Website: bh-photo
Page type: order-tracking
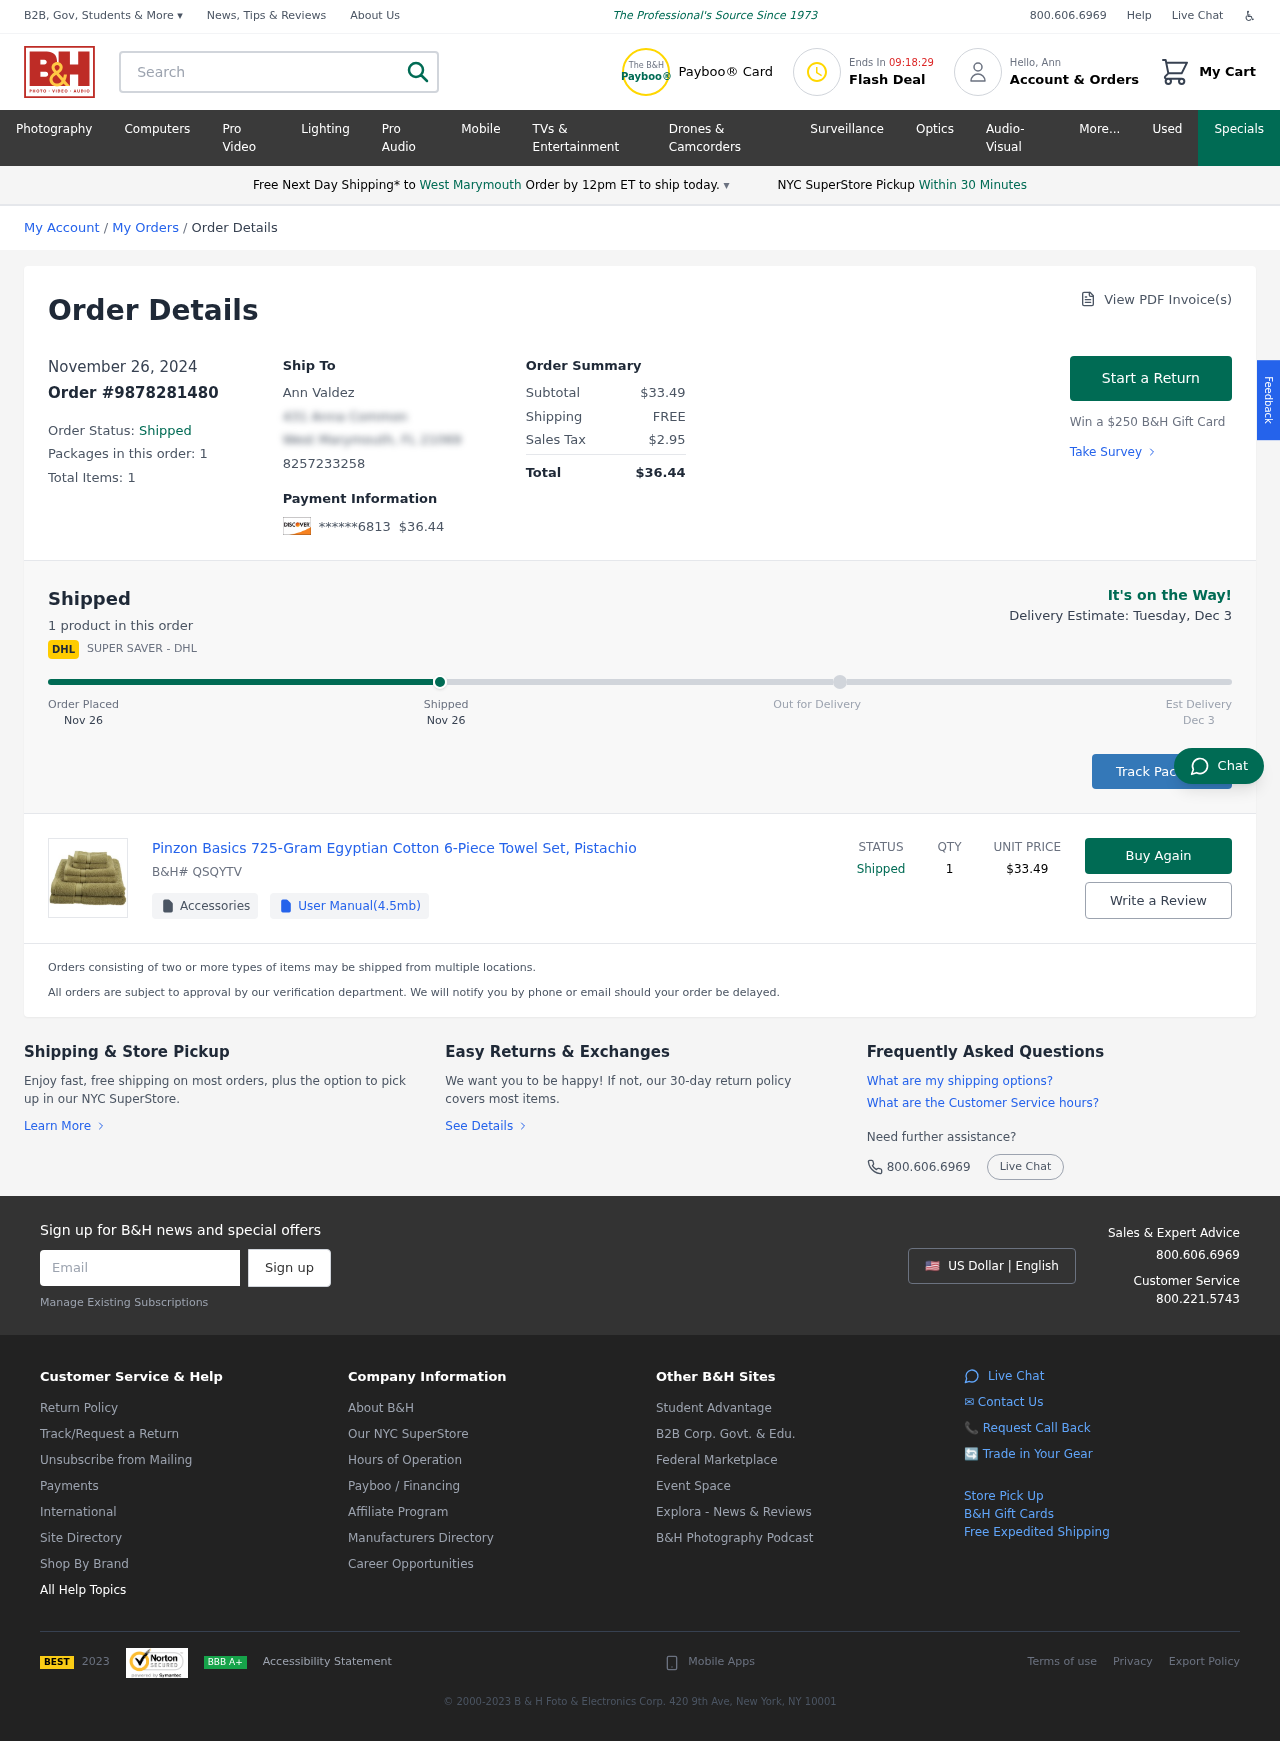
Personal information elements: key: PII_CARD_LAST4
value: ******6813
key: PII_CITY
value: West Marymouth
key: PII_EMAIL
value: avaldez@gmail.com
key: PII_FIRSTNAME
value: Ann
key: PII_FULLNAME
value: Ann Valdez
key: PII_PHONE
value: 8257233258
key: PII_STREET
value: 431 Anna Common
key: PII_CITY_STATE_ZIP
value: West Marymouth, FL 21069
Product elements: key: PRODUCT1_NAME
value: Pinzon Basics 725-Gram Egyptian Cotton 6-Piece Towel Set, Pistachio
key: PRODUCT1_PRICE
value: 33.49
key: PRODUCT1_QUANTITY
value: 1
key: PRODUCT1_SKU
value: QSQYTV
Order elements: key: ORDER_DATE
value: Nov 26
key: ORDER_DATE
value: November 26, 2024
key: ORDER_ID
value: Order #9878281480
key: ORDER_NUM_PACKAGES
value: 1
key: ORDER_NUM_ITEMS
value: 1
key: ORDER_NUM_ITEMS
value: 1 product
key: ORDER_TOTAL
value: $36.44
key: ORDER_SUBTOTAL
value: $33.49
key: ORDER_SHIPPING_COST
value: FREE
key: ORDER_TAX
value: $2.95
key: ORDER_DELIVERY_DATE
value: Dec 3
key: ORDER_DELIVERY_DATE
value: Delivery Estimate: Tuesday, Dec 3
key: ORDER_SHIPPING_DATE
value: Nov 26
Search elements: key: HEADER_SEARCH
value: Search